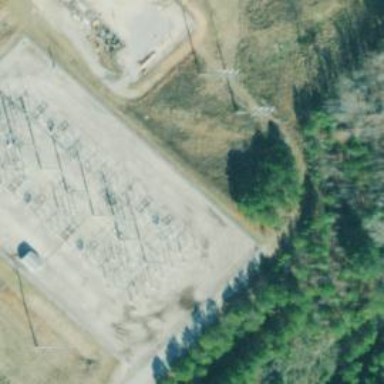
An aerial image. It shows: Switch for power supply.